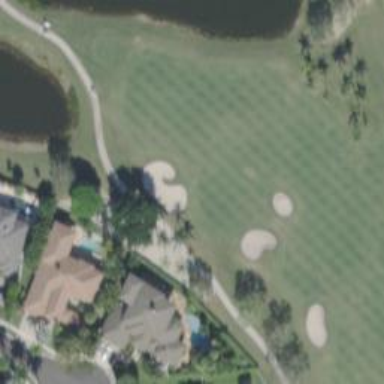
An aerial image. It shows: Golf cartpath that is also road path.